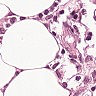
Metastatic tissue present: no